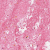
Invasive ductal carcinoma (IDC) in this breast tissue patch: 0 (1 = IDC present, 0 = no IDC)